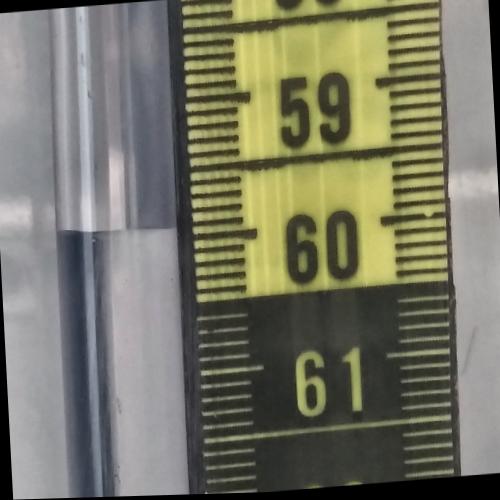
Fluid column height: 59.9 cm